Interaction volume radius: 5 \u00c5
Interaction volume height: 10 \u00c5
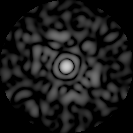
Disorder parameter: 0.8153